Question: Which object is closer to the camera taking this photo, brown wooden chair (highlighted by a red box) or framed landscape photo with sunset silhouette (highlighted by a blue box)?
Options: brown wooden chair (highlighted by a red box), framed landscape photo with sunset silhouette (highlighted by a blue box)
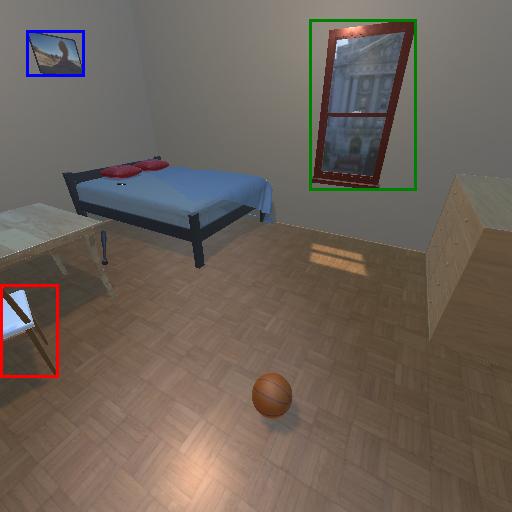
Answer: brown wooden chair (highlighted by a red box)